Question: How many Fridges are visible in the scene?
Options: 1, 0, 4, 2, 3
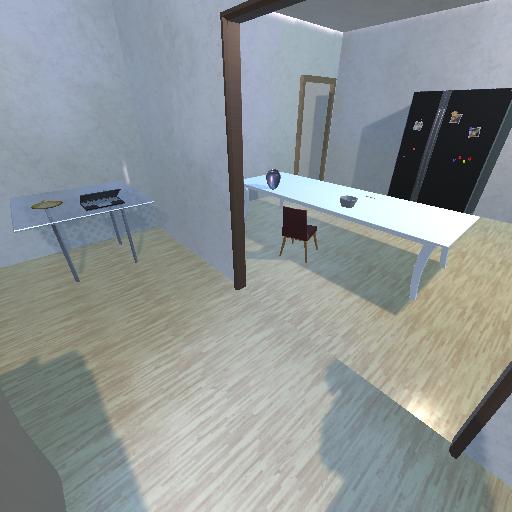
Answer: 1